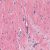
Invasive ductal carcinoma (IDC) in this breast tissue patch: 1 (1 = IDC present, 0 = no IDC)